Question: I am doing some authentication but the remember_token always errors out, it is in the database as a varchar(100) and nullable. the functions are in the user model (see below) but when I'm calling Auth::logout() it gives me the 'SQLSTATE[42S22]: Column not found: 1054 Unknown column 'remember_token' in 'field list'' error. What am I doing wrong?
'''
/**
* Get the token value for the "remember me" session.
*
* @return string
*/
public function getRememberToken()
{
return $this->remember_token;
}
/**
* Set the token value for the "remember me" session.
*
* @param string $value
* @return void
*/
public function setRememberToken($value)
{
$this->remember_token = $value;
}
/**
* Get the column name for the "remember me" token.
*
* @return string
*/
public function getRememberTokenName()
{
return 'remember_token';
}
'''
I don't really know what code you need, so if you need any, please ask!
The logout code:
'''
public function getLogout($token){
if($token != '{token}' . csrf_token()){
echo 'FAIL';
return;
}
Auth::logout();
return Redirect::route('home');
}
'''
Here's the database column:

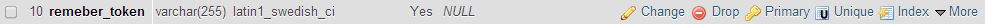
Answer: You should add 'remember_token' column to your 'users' table.
Please refer to the Laravel <URL>.
# Edit (further to your last Edit):

It should be 'remember_token' instead of as @TheShiftExchange warned :-)